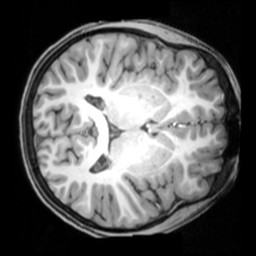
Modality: T1w
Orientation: axial
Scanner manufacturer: siemens
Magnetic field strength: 3 T
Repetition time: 1.9 s
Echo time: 0.00397 s